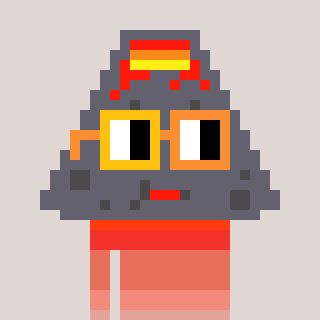
a pixel art character with square yellow and orange glasses, a volcano-shaped head and a gold-colored body on a warm background